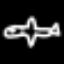
Label: airplane